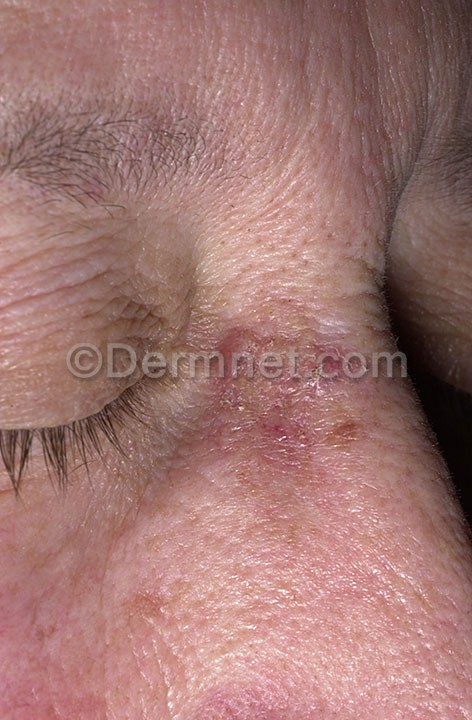
Disease: Actinic Keratosis Basal Cell Carcinoma and other Malignant Lesions